The image is the raw acceleration waveform (amplitude versus time) of a rotating-machine vibration signal. Classify the rotor condition as one of: normal, misalignment, unbalance, looseness.
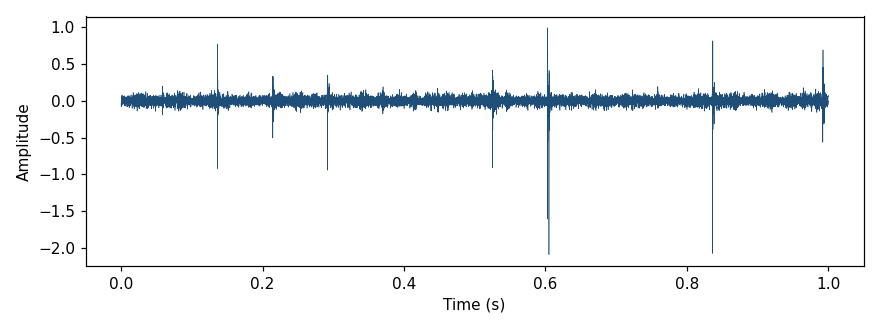
Answer: normal